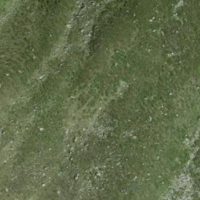
EUNIS habitat code: 31
Species observed at this site:
Phylloscopus collybita
Oenanthe oenanthe
Anthus spinoletta
Nucifraga caryocatactes
Fringilla coelebs
Falco tinnunculus
Turdus torquatus
Aquila chrysaetos